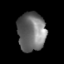
Tissue: skin
Cell type: Epithelial cells
Senescence score: 0.256
Nuclear area (px): 1072
Mean DAPI intensity: 111.19